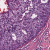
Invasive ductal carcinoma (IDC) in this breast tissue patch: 0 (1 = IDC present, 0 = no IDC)